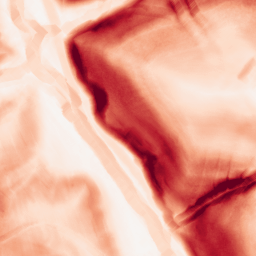
Category: morphological
Decomposition family: morphological_gradient
Decomposition parameters: size: 7
shape: diamond
Upsampling method: cubic_catmull_rom
Upsampling parameters: scale: 8
Upsampling scale: 8